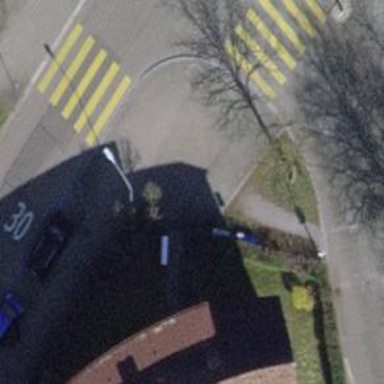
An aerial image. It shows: Kerb barrier.